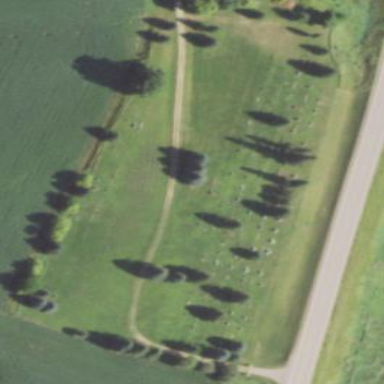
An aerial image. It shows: Cemetery.